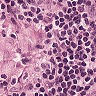
Metastatic tissue present: yes